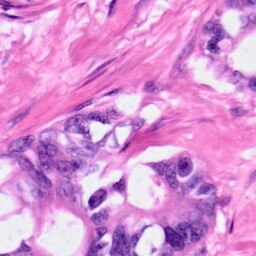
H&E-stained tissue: Pancreatic